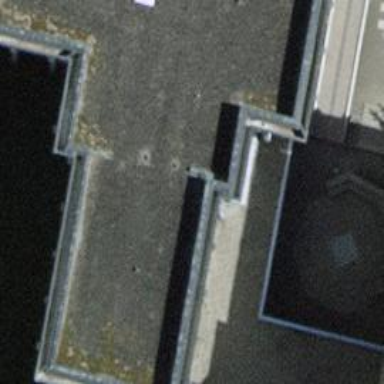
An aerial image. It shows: View of roof of building.